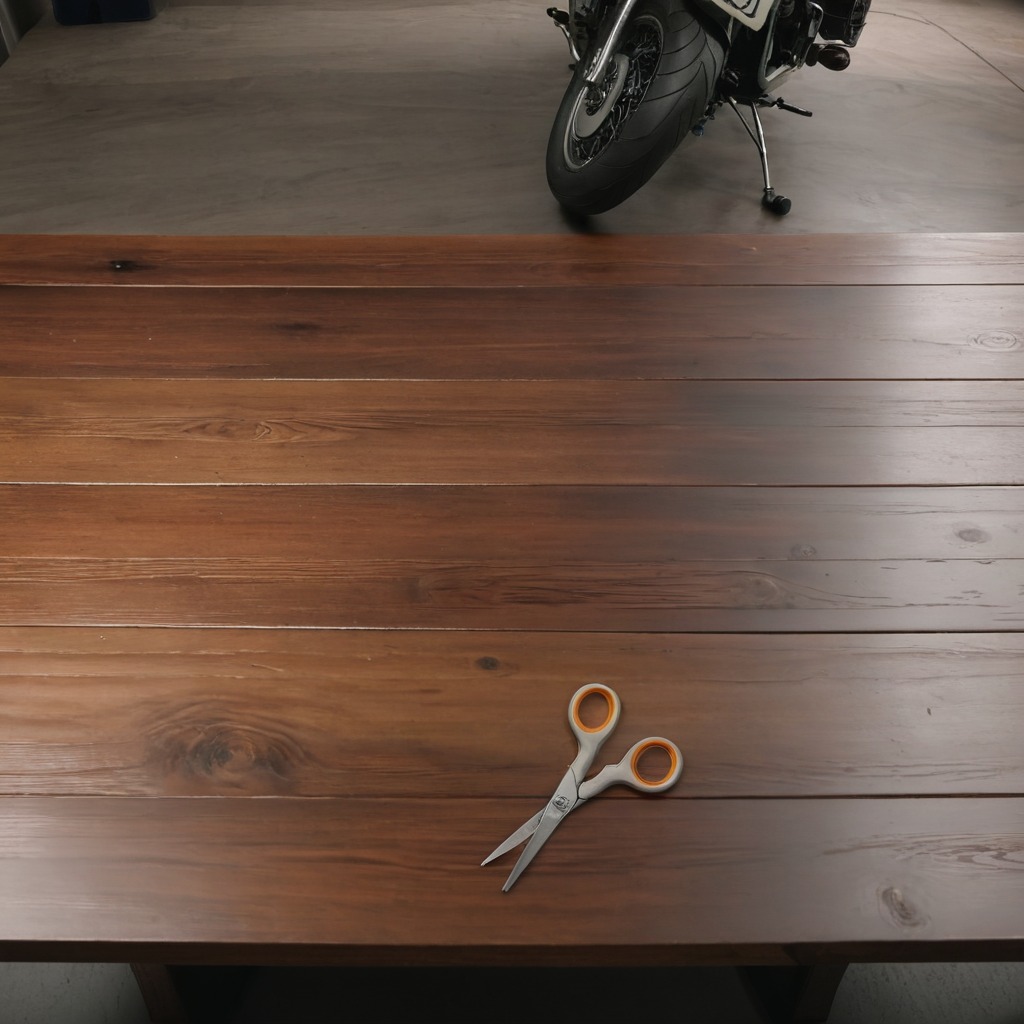
A scissor is lying on the wooden table.